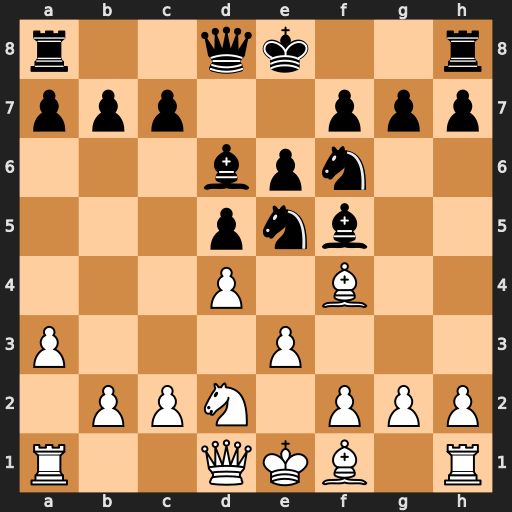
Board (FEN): r2qk2r/ppp2ppp/3bpn2/3pnb2/3P1B2/P3P3/1PPN1PPP/R2QKB1R
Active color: w
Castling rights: KQkq
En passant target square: -
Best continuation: dxe5 g5 Bg3 Be7 exf6